Aerial crown-view tile of a tropical tree (Barro Colorado Island, Panama), acquired 20250915:
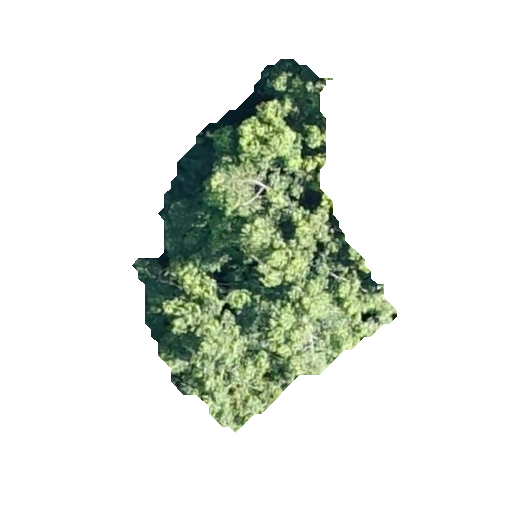
Species: Guatteria lucens
GBIF accepted scientific name: Guatteria lucens
Crown area: 77.958 m²